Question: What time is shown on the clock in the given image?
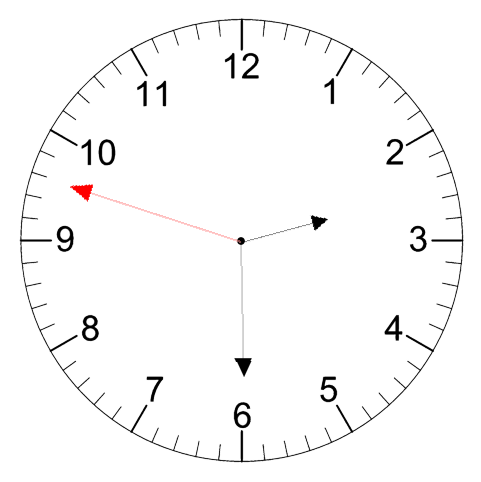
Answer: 02:29:48